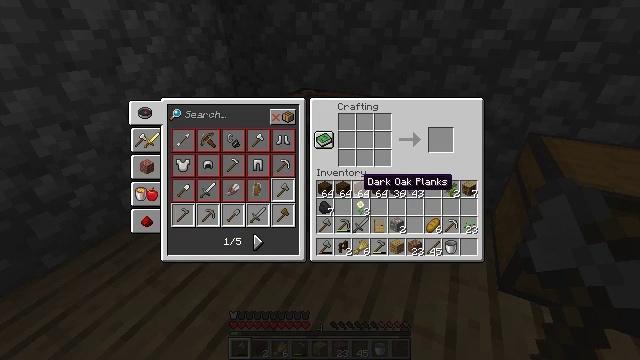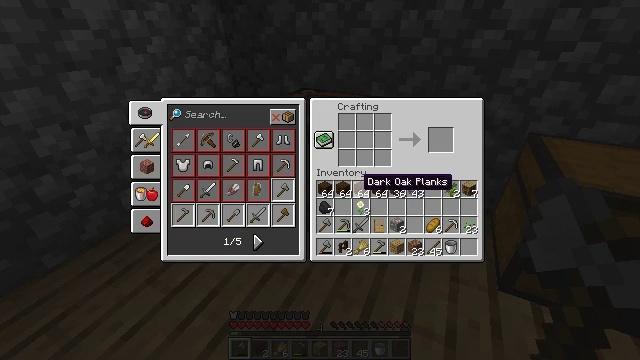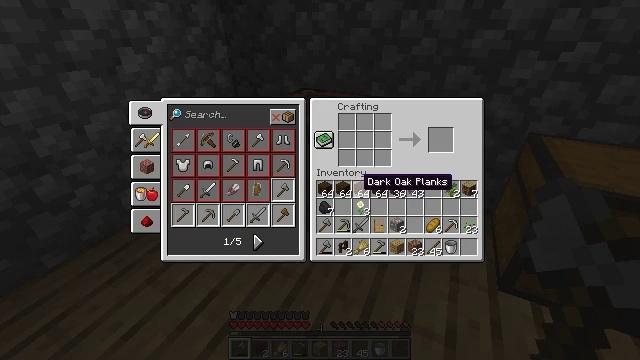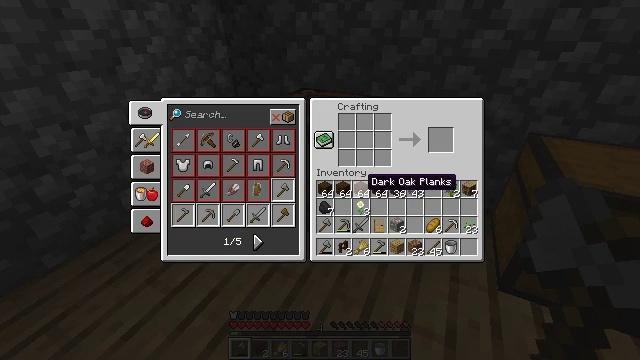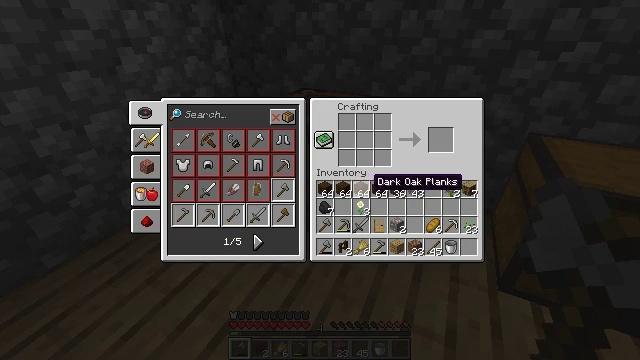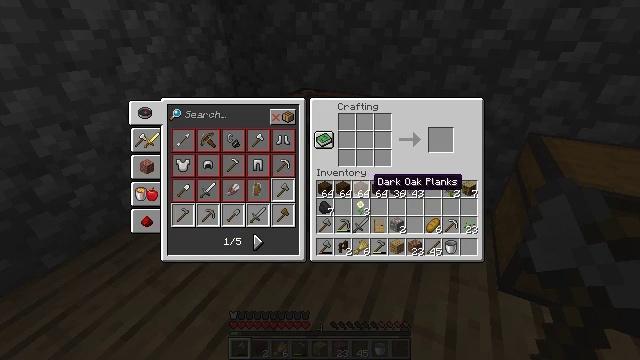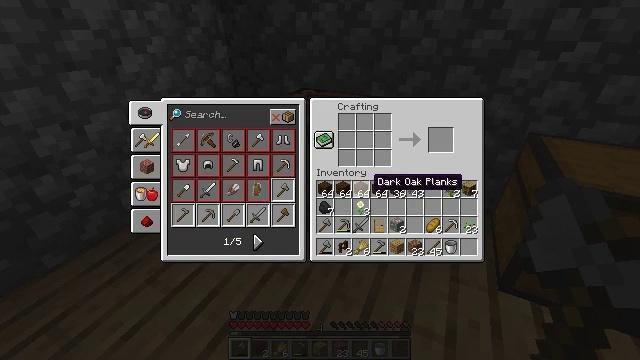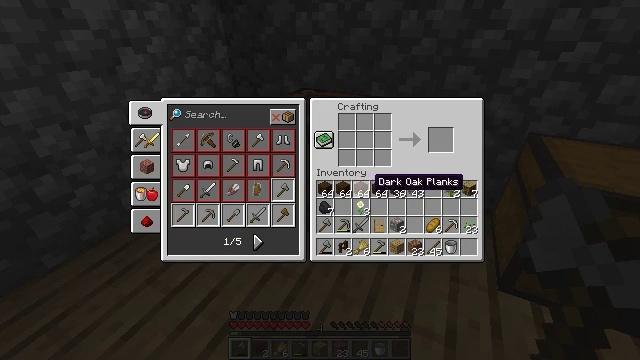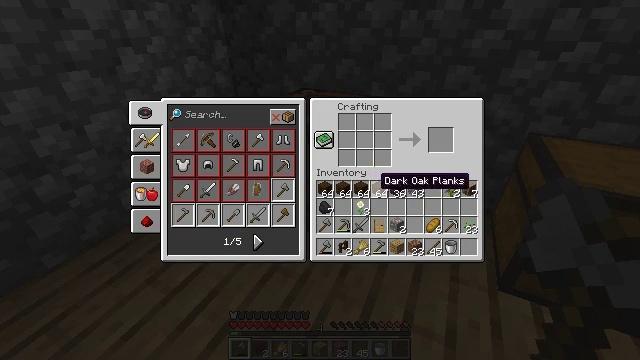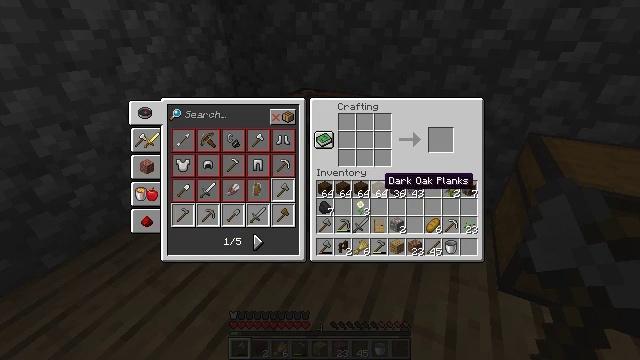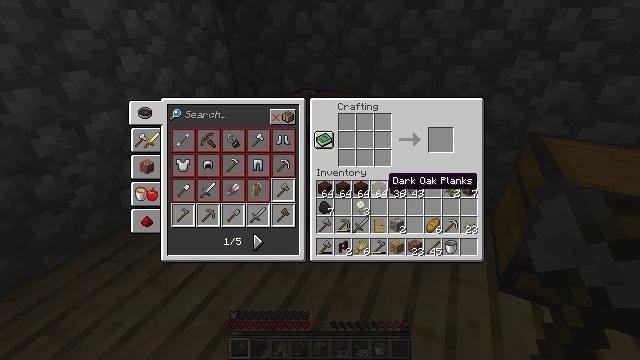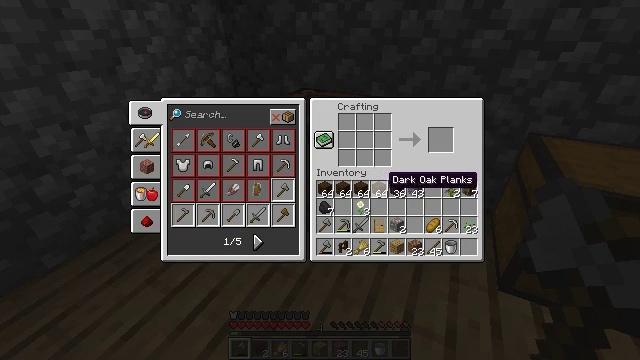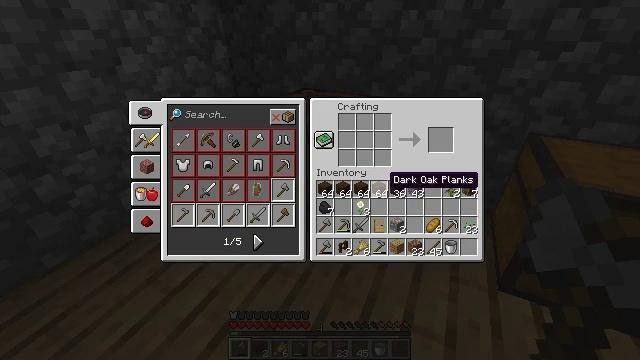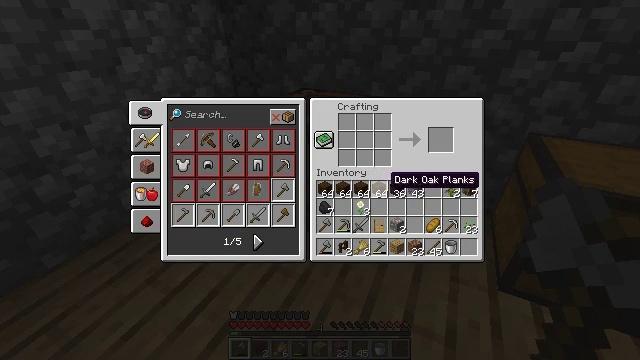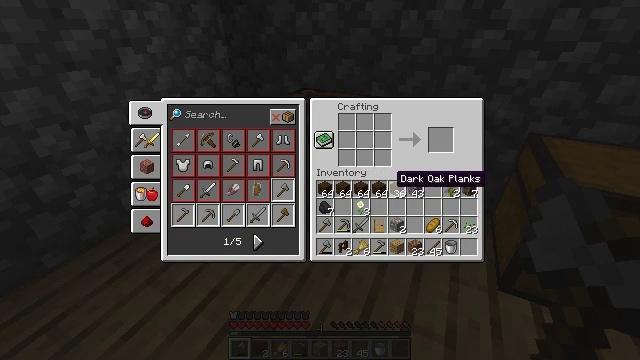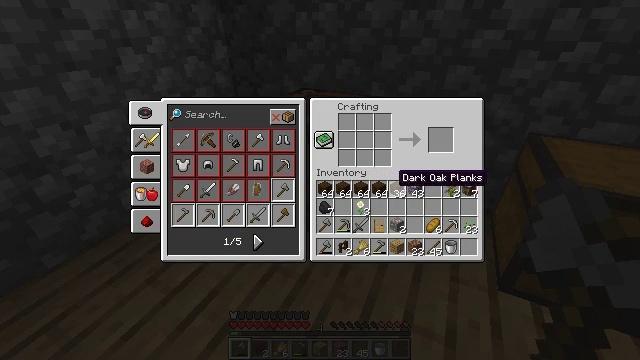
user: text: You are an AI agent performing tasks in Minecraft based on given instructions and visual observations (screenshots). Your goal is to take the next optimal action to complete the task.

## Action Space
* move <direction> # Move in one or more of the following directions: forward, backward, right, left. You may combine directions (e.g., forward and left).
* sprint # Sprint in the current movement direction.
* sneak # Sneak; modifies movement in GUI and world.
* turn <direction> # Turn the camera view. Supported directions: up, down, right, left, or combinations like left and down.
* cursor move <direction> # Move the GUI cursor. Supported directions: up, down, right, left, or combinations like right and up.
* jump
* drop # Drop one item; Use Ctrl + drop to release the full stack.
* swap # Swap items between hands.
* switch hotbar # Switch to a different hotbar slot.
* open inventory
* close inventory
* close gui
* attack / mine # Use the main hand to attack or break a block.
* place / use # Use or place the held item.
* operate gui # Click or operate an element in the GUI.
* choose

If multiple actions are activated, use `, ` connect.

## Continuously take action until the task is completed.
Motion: motion action
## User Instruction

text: Open the crafting table and make a dark oak fence.
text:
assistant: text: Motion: no_op
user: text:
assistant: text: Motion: no_op
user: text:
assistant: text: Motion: no_op
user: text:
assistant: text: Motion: no_op
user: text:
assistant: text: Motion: no_op
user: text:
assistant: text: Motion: no_op
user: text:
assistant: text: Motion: no_op
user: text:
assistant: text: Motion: no_op
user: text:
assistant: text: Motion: no_op
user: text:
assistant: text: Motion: no_op
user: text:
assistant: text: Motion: no_op
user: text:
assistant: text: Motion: no_op
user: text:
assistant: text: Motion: no_op
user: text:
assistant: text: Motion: no_op
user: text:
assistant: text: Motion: no_op
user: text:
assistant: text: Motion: no_op
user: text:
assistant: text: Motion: no_op
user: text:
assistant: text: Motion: cursor move left
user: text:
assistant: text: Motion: cursor move left
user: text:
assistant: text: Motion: cursor move left and up
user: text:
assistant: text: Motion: cursor move left and up
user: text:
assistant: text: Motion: cursor move left and up
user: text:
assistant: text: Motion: no_op
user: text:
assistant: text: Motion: cursor move left and up
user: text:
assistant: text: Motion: no_op
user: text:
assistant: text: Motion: no_op
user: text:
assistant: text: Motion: no_op
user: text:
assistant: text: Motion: no_op
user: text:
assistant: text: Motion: operate gui
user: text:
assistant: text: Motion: operate gui